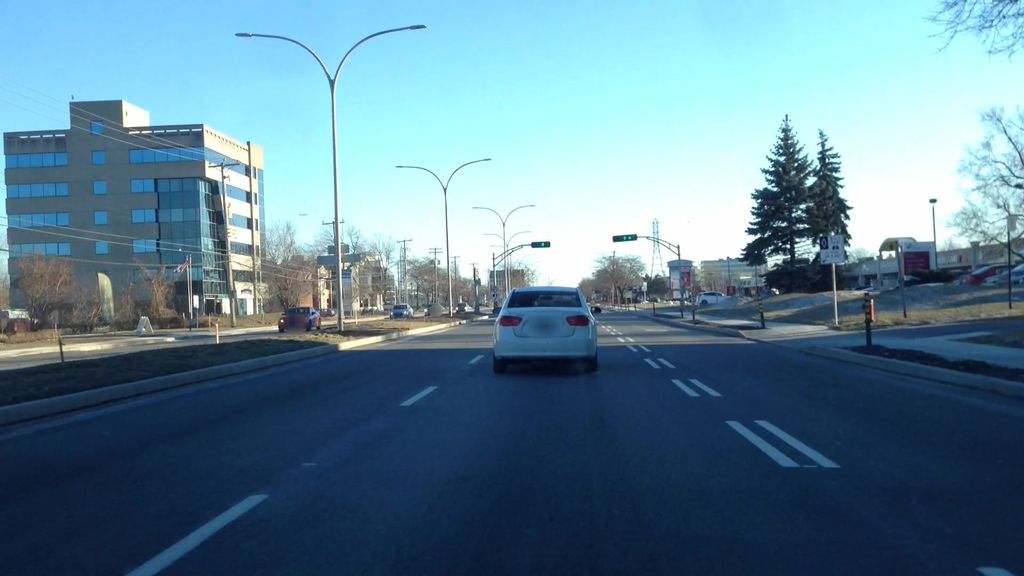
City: montreal